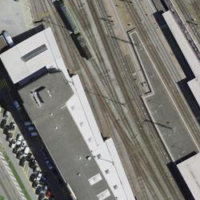
EUNIS habitat code: 57
Species observed at this site:
Phalacrocorax carbo
Columba palumbus
Streptopelia decaocto
Corvus frugilegus
Milvus milvus
Anser anser
Buteo buteo
Falco tinnunculus
Turdus merula